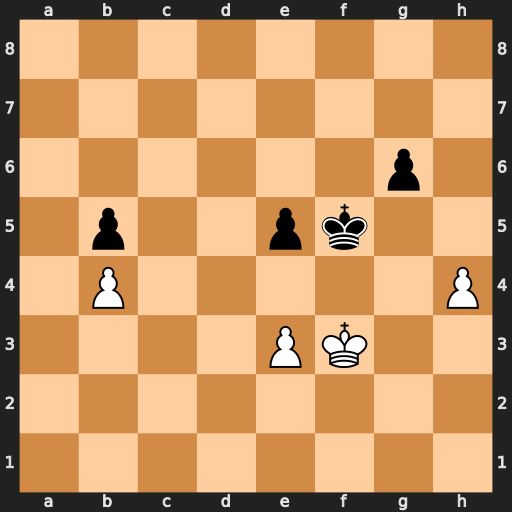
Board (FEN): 8/8/6p1/1p2pk2/1P5P/4PK2/8/8
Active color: w
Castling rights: -
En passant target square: -
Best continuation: e4+ Kf6 Kg4 Kg7 Kg5